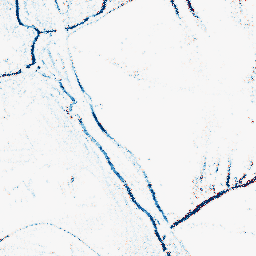
Category: morphological
Decomposition family: morphological_rect
Decomposition parameters: operation: closing
width: 5
height: 3
Upsampling method: regularized
Upsampling parameters: scale: 4
lambda_reg: 0.1
Upsampling scale: 4